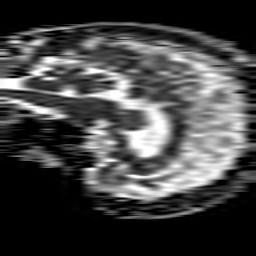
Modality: ADC
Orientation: sagittal
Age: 75
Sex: female
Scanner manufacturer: philips
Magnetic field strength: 1.5 T
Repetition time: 3.382 s
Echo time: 0.09431 s